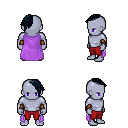
a pixel art fantasy rpg character, male body template, dark elf, purple skin, lavender cape, red pants, raven long mohawk hairstyle, leather bracers, four views (front, back, left, right), 2x2 character sprite sheet, small pixel art, hard edges, no anti-aliasing